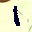
Label: 1